Field crop: maize
Growth stage: 1
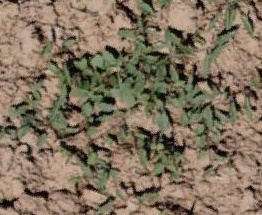
Species: convolvulus